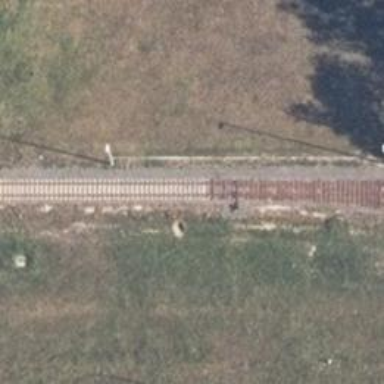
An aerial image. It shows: Railway switch.